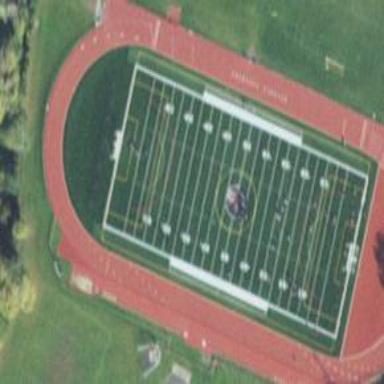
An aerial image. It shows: American football pitch with artificial turf surface for leisure land.